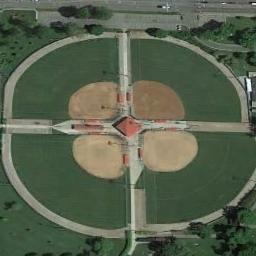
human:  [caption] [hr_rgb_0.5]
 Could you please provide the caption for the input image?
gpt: Four baseball fields are distributed around the two roads .

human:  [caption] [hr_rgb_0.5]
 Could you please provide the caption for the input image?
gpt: There are four baseball fields in the picture .

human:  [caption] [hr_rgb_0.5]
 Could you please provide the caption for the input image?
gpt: Four baseball diamonds adjacent to each other make up a circle and some trees beside .

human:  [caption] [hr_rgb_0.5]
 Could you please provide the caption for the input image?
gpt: Four baseball diamonds form a flower shape .

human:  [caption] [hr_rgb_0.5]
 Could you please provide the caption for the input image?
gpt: There are four baseball diamonds in the grass along the roads .